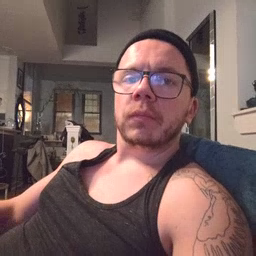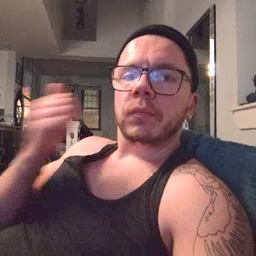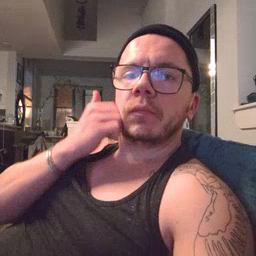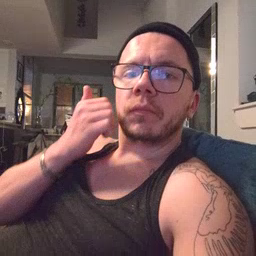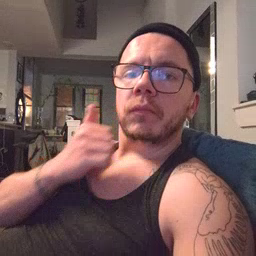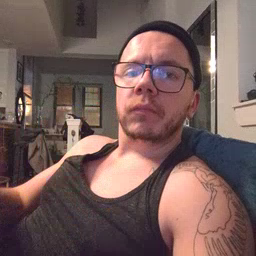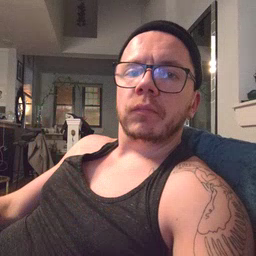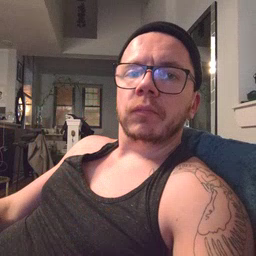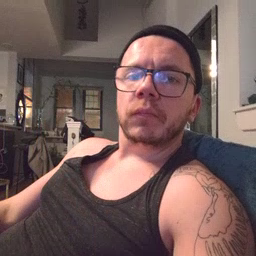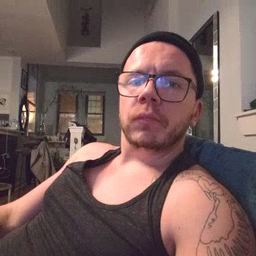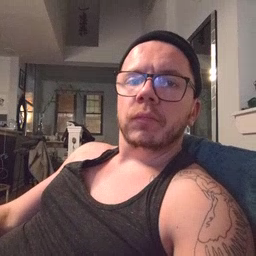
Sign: every